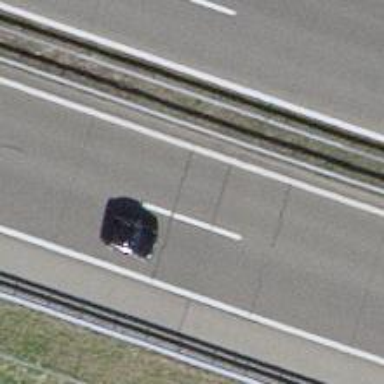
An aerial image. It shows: Asphalt motorway.